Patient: sex F, age 53
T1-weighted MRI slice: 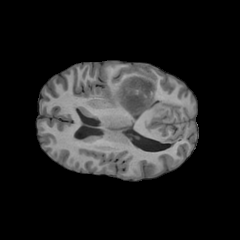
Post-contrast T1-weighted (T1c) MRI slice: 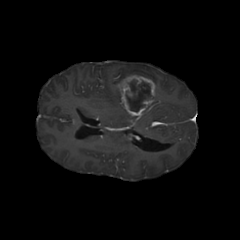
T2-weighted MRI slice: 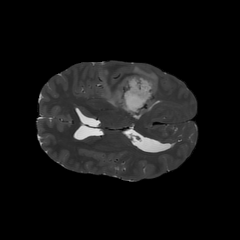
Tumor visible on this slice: yes
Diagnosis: Glioblastoma, IDH-wildtype
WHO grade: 4